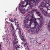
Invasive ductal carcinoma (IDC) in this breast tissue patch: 0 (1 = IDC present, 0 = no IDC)